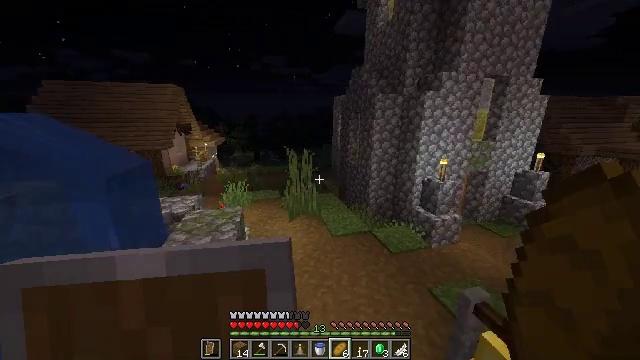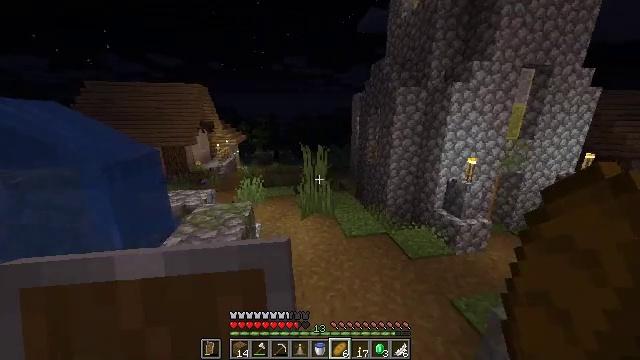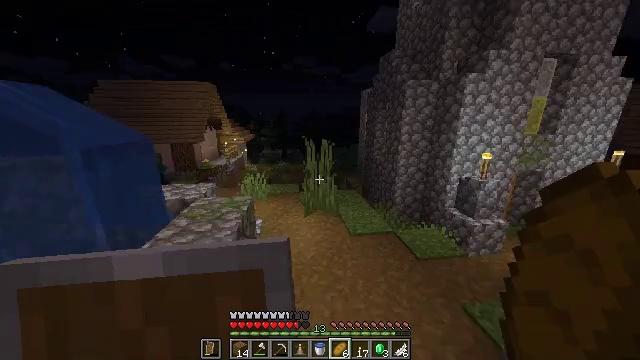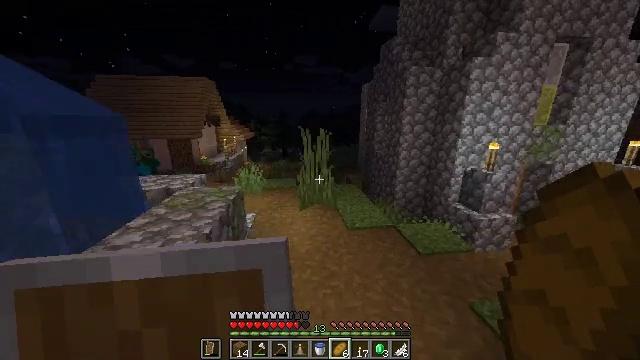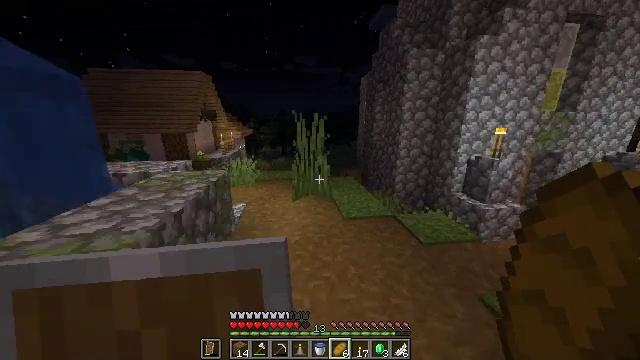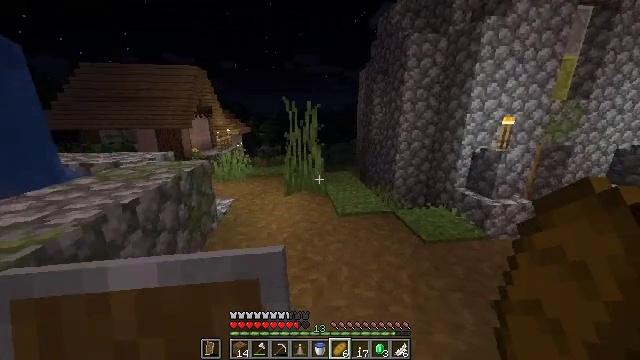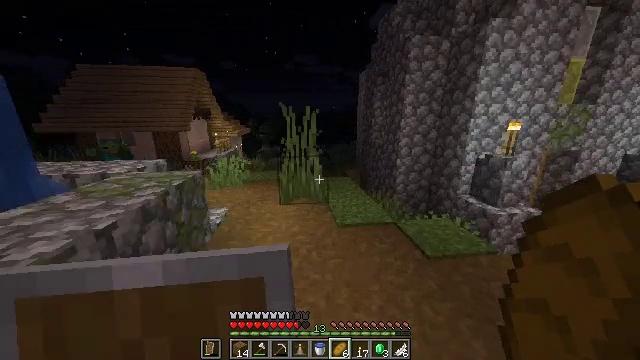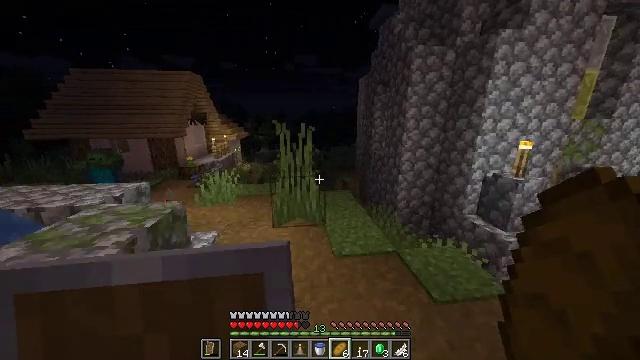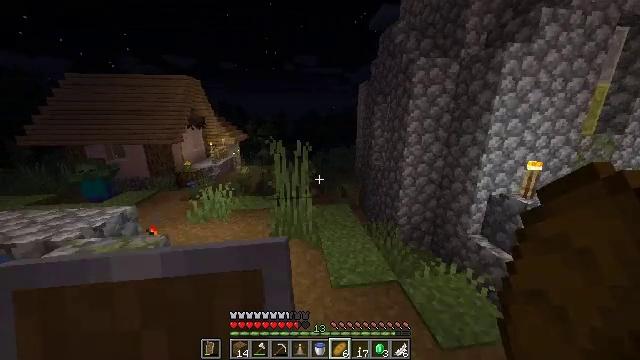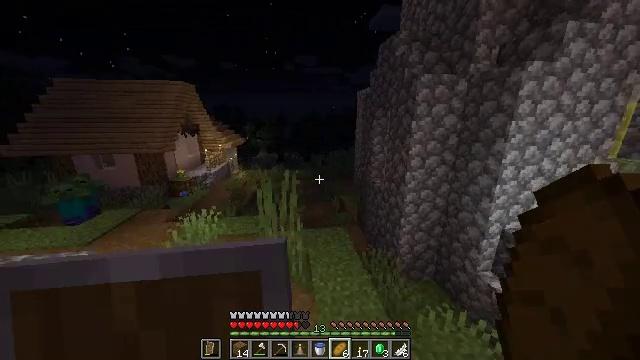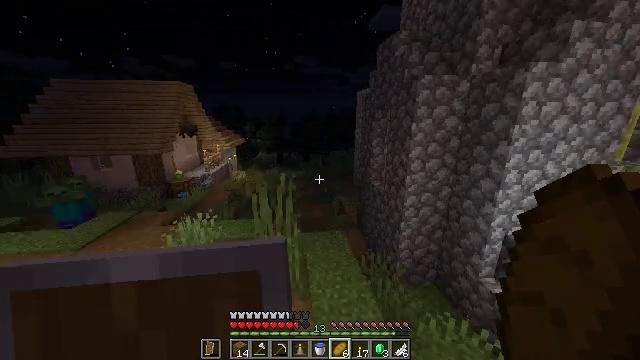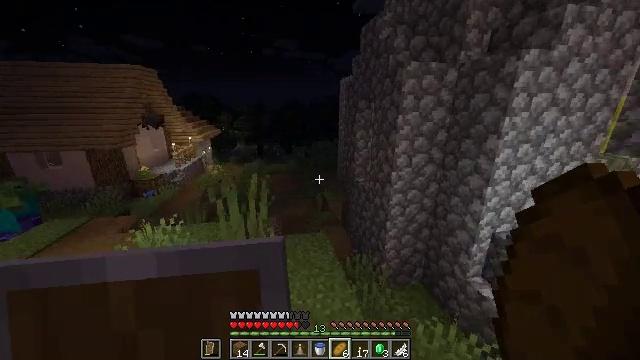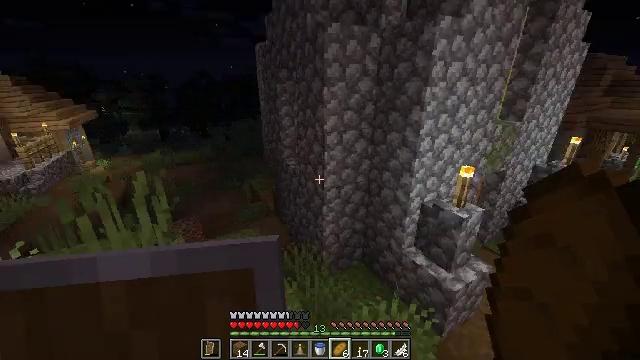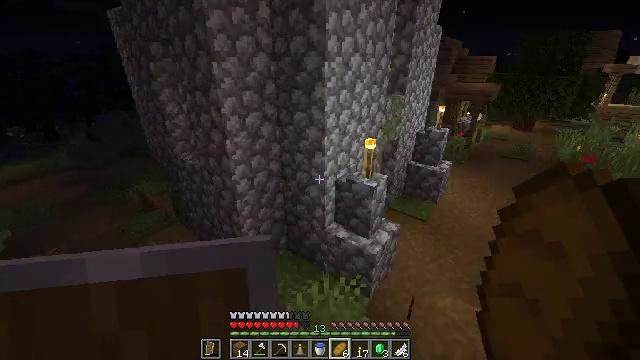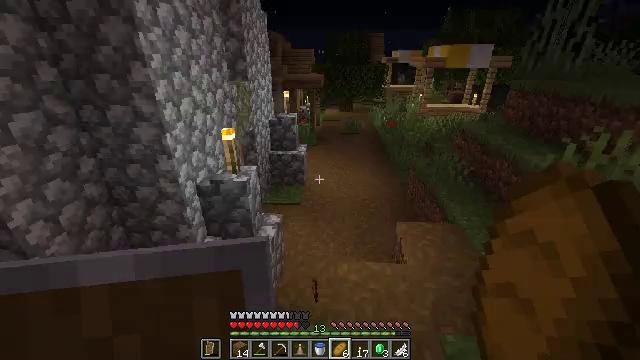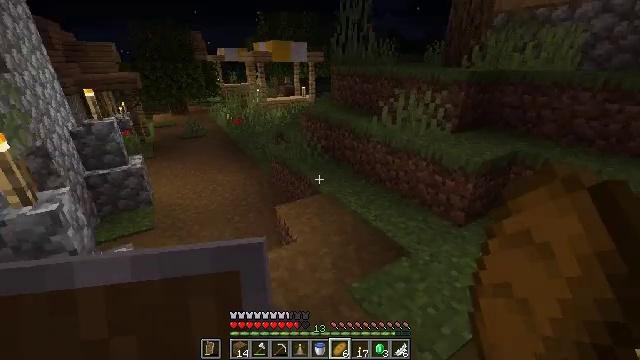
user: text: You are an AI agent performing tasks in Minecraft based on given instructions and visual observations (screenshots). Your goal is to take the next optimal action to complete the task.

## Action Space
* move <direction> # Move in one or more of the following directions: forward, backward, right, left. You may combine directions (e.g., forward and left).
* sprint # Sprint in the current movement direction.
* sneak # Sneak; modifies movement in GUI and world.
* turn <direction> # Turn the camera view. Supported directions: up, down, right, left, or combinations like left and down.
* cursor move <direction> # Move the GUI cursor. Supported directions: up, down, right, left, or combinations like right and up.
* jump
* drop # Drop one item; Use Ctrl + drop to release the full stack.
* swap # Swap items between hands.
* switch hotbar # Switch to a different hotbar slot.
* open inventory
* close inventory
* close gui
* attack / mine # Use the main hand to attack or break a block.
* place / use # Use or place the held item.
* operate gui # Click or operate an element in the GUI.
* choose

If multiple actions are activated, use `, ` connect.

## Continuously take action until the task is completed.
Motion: motion action
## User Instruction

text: Mine the white bed.
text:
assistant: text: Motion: move forward, turn left, jump
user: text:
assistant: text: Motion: move forward, turn left, jump
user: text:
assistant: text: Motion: move forward, sprint, jump
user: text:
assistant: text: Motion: move forward, sprint, jump
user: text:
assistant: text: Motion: move forward, sprint, jump
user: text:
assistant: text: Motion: move forward, sprint, jump
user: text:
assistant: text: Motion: move forward, sprint, jump
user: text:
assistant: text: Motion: move forward and move right, sprint, jump
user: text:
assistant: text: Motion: move forward and move right
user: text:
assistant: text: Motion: move right
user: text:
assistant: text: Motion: move right, turn right and down
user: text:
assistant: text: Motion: move right, turn right and down
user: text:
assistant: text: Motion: turn right and down
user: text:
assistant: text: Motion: turn right
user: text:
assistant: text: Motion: turn right
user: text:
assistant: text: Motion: turn right and up
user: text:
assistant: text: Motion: move forward, switch to hotbar 2
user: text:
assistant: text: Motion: move forward, switch to hotbar 2
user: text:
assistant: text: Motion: move forward
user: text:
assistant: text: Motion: move forward
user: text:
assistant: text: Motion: move forward
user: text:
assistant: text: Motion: move forward, sprint
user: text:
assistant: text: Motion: move forward, sprint, turn left and up
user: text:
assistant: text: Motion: move forward, sprint, turn left and up
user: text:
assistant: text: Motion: move forward, sprint
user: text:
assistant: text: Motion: move forward, sprint, turn left, jump
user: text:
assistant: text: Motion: move forward, sprint, turn left, jump
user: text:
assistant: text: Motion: move forward, sprint, turn left and up, jump
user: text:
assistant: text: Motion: move forward, sprint, turn left, jump
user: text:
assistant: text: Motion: move forward, sprint, turn left, jump